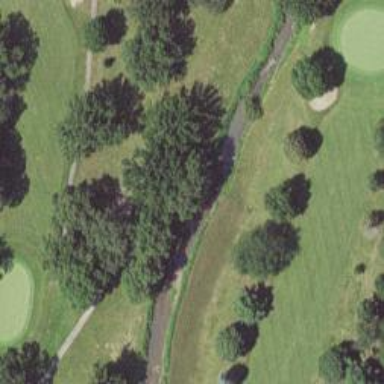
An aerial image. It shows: Golf tee.